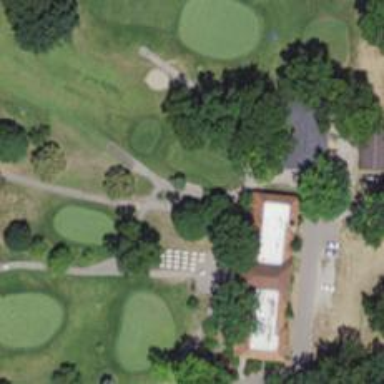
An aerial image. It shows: Golf cartpath that is also road path.